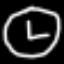
Label: clock